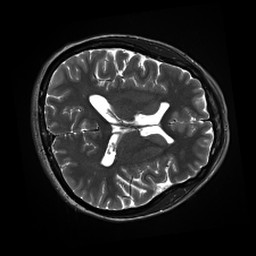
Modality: inplaneT2
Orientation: axial
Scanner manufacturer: siemens
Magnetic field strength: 3 T
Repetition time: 11 s
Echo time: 0.059 s